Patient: sex F, age 70
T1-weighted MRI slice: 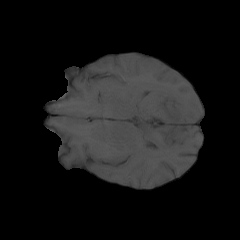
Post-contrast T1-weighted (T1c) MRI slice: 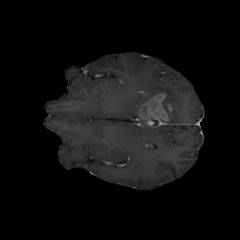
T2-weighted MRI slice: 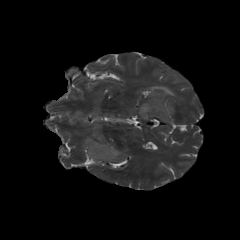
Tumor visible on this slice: yes
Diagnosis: Glioblastoma, IDH-wildtype
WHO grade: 4